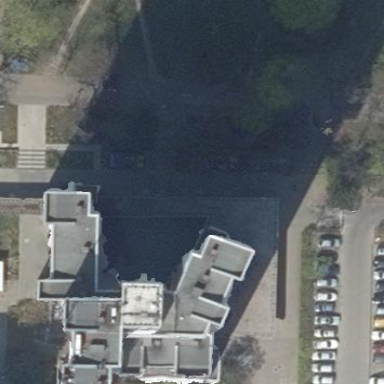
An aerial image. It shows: Part of building is shown in the image.